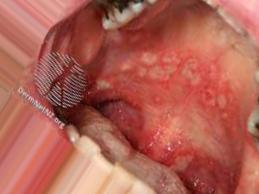
Condition: Mouth Ulcer